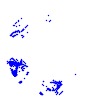
Particle: proton